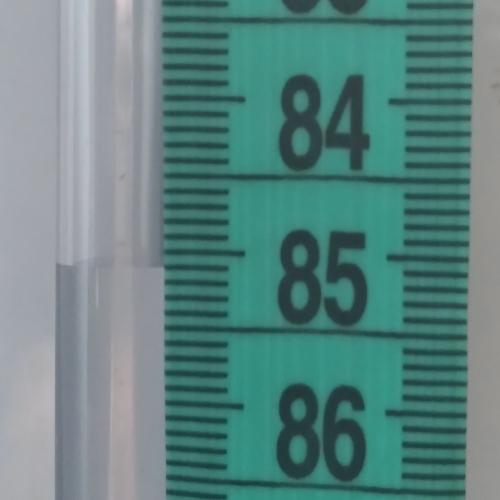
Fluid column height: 85.1 cm